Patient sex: F
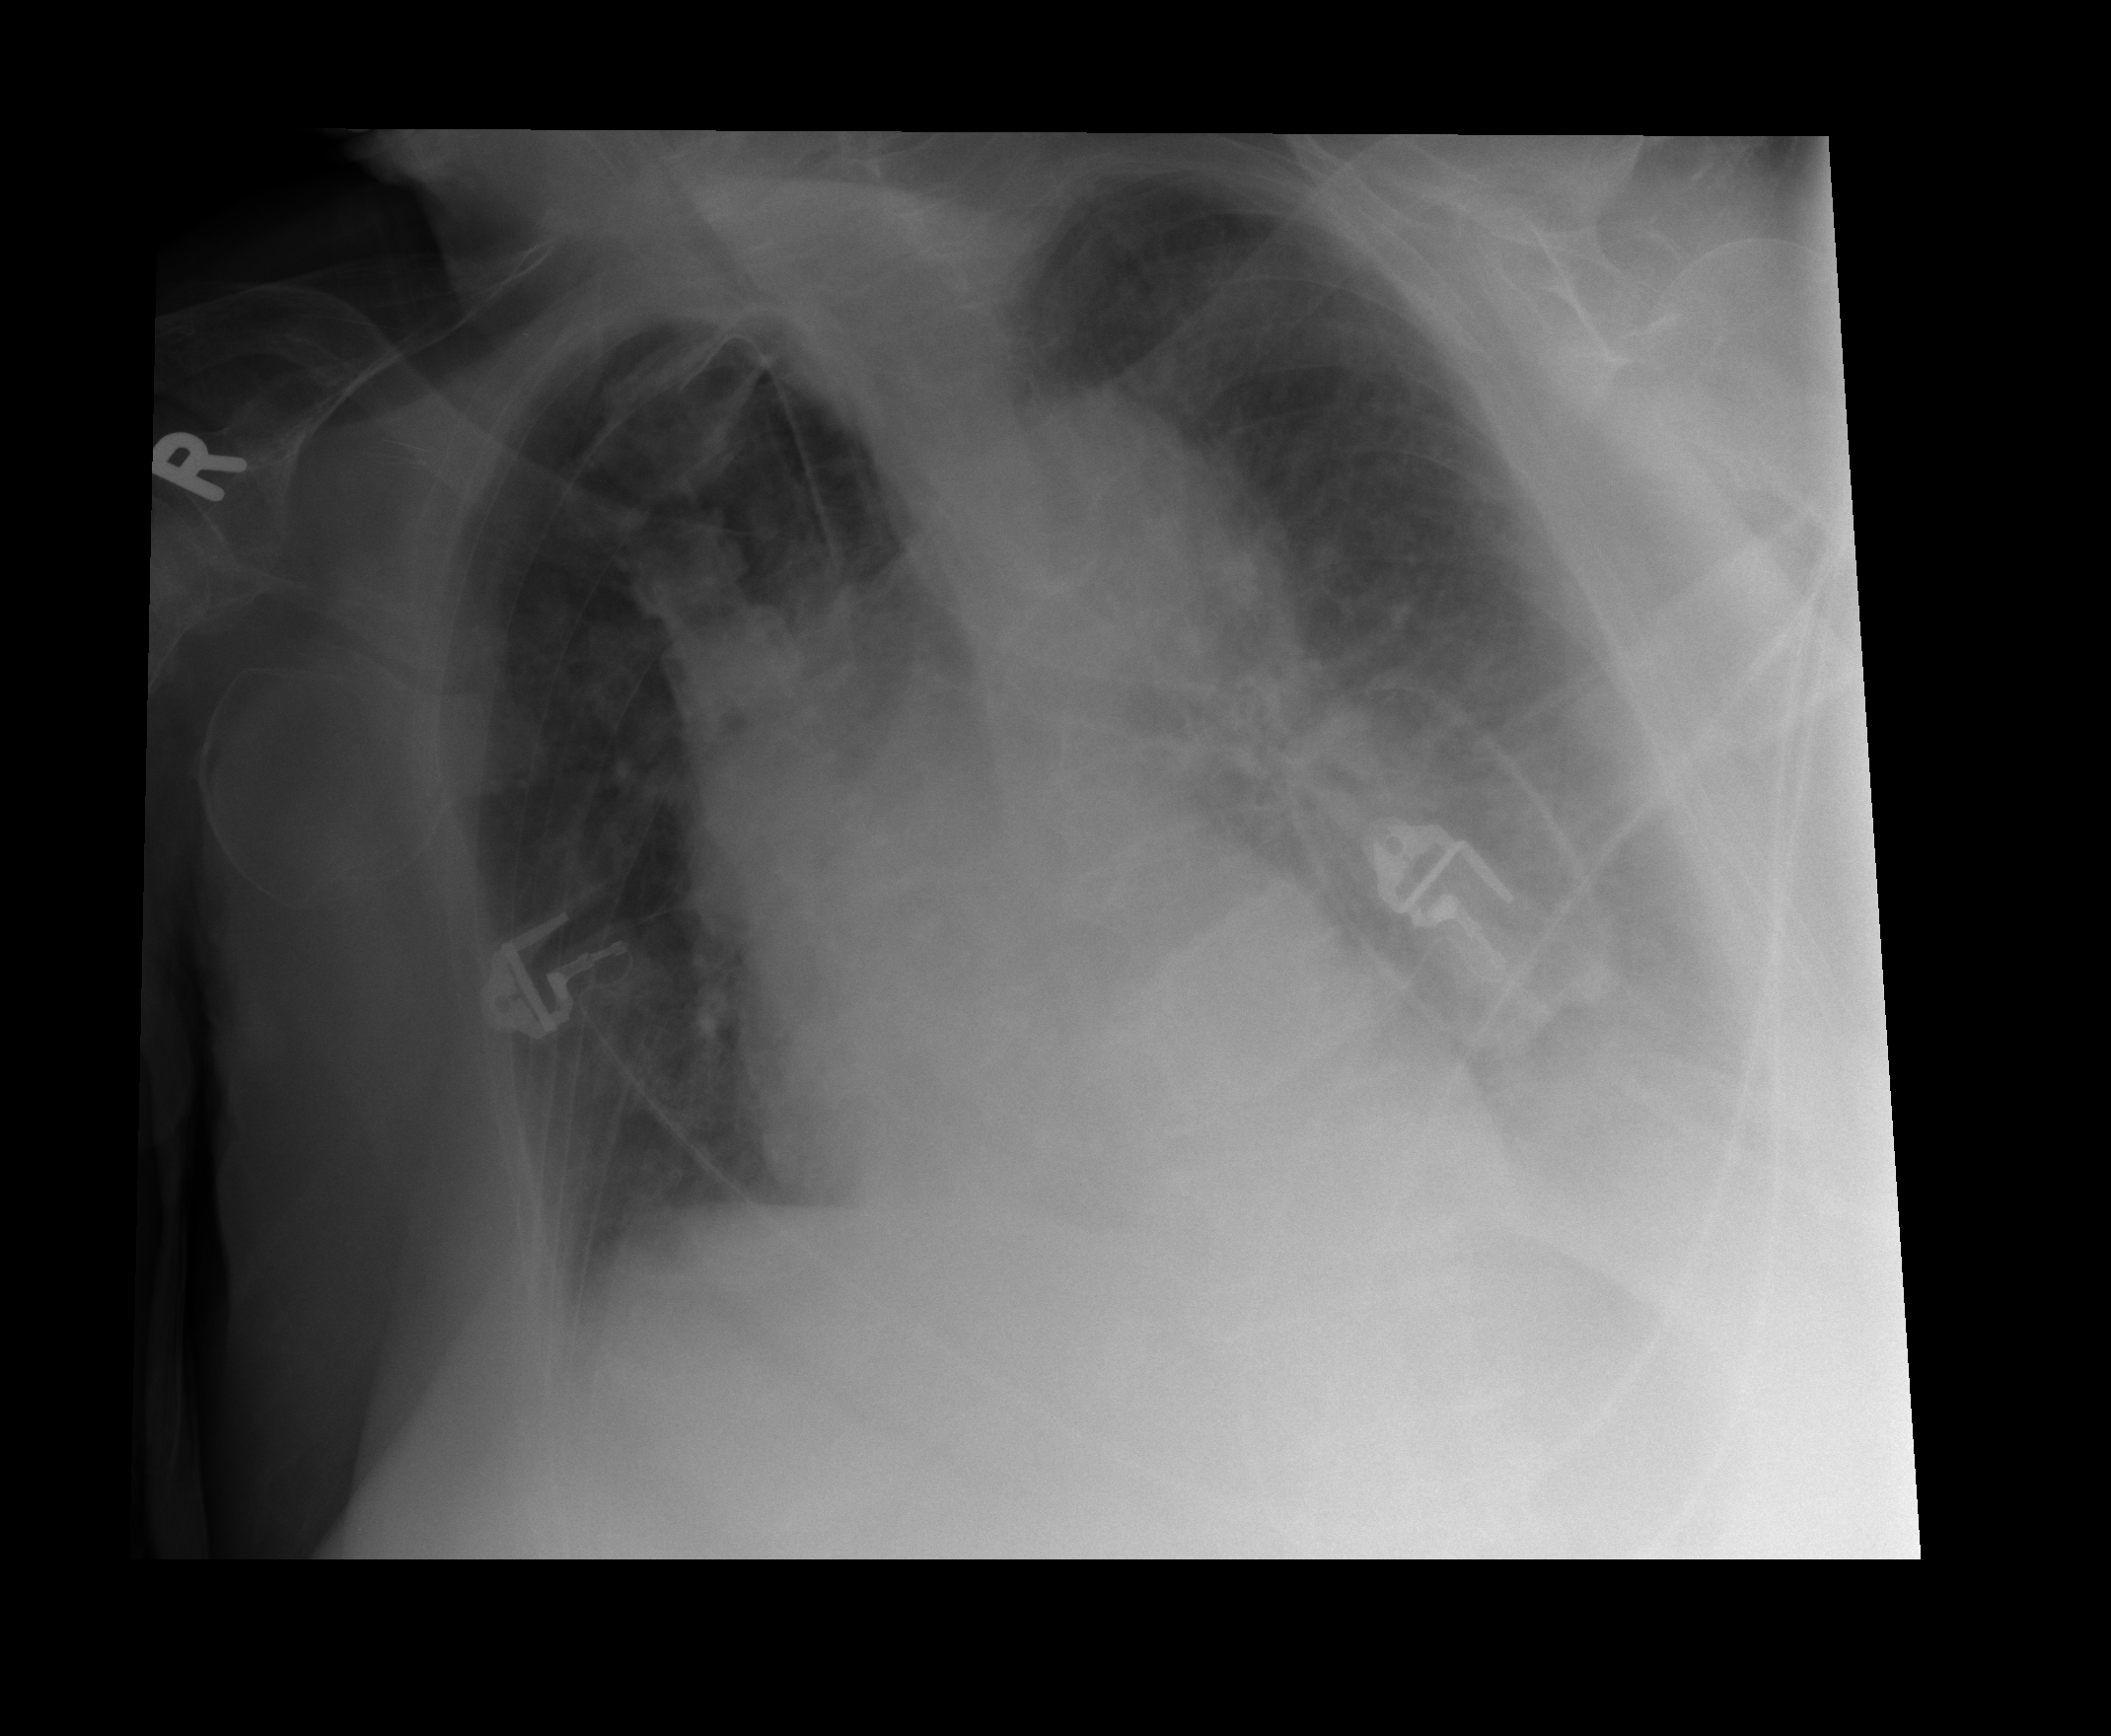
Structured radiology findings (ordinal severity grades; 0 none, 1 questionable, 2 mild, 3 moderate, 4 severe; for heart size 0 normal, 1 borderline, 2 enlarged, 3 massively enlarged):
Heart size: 0
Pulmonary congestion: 2
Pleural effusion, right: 0
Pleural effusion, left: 2
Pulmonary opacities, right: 1
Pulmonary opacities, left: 2
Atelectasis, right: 1
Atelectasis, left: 2